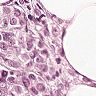
Metastatic tissue present: yes